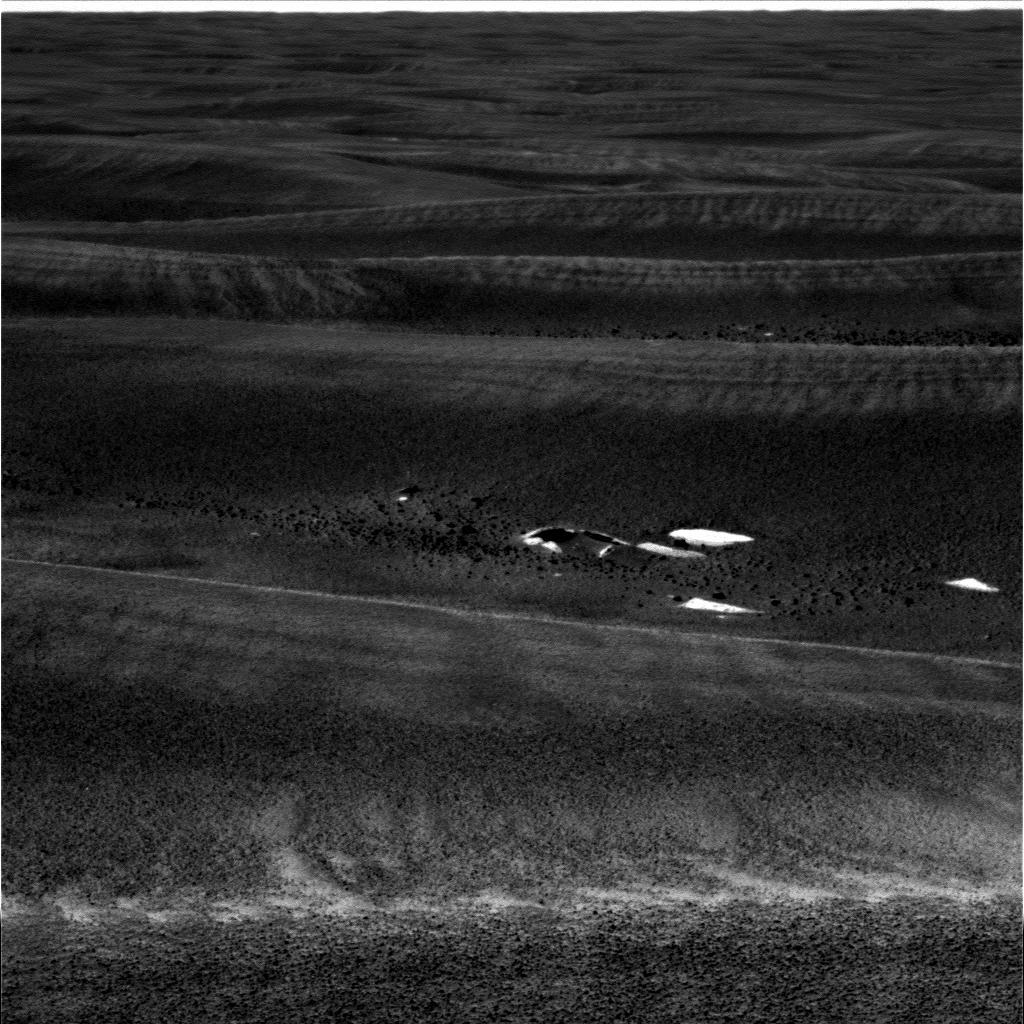
Terrain classes present: Bedrock, Gravel / Sand / Soil, Sky / Distant Mountains